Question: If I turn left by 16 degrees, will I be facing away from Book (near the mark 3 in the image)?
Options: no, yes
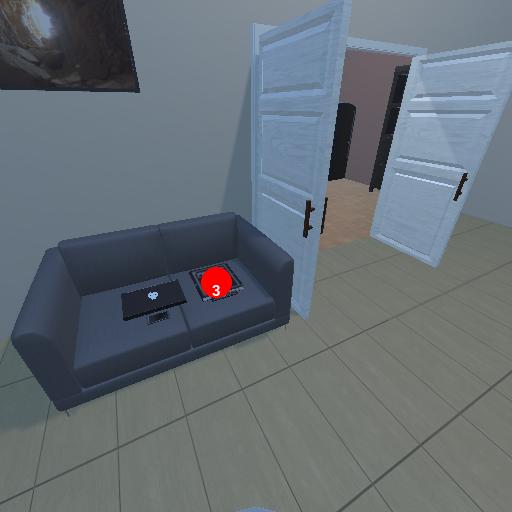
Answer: no